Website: bh-photo
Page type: payment
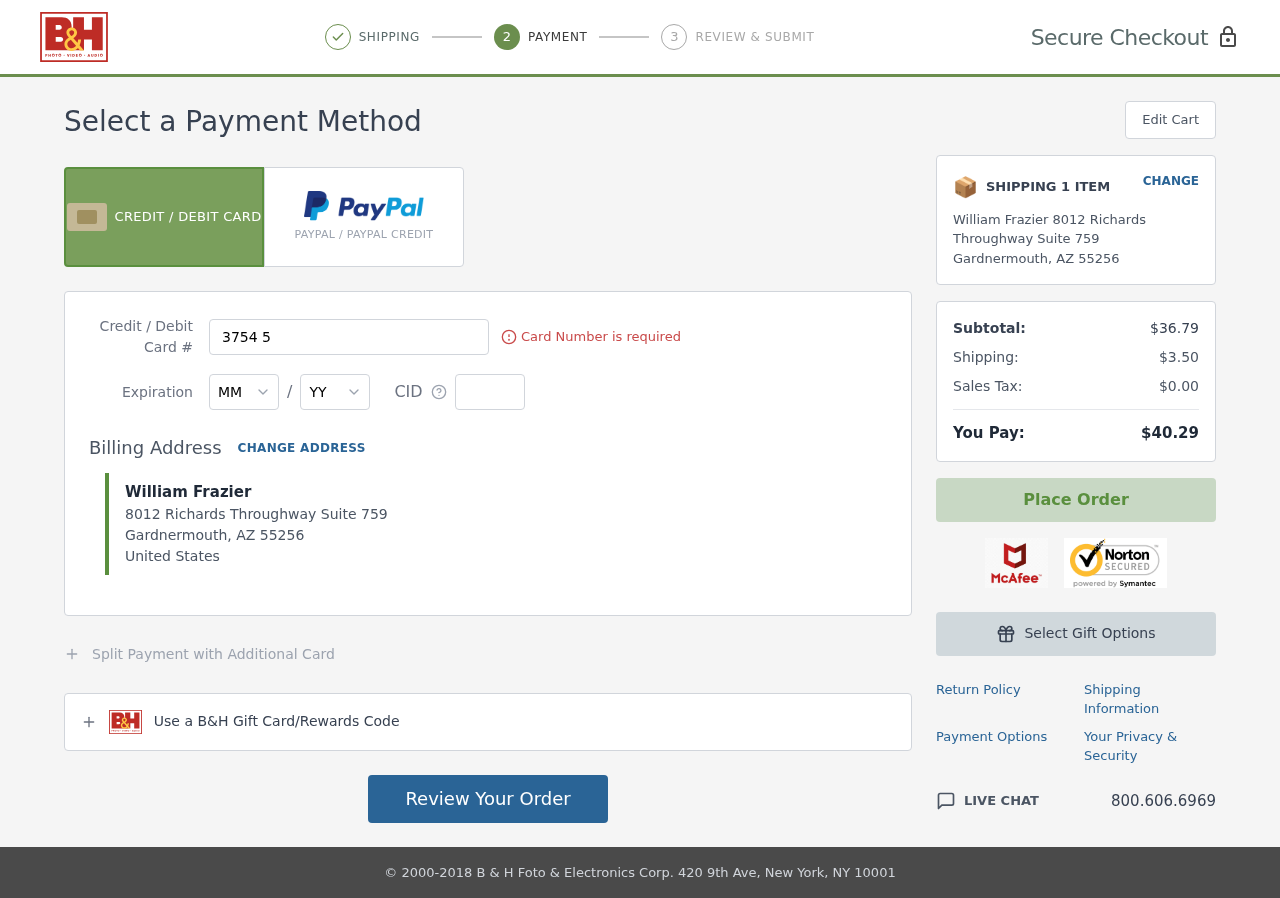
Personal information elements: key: PII_CARD_CVV
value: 6041
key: PII_CARD_EXPIRY_MONTH
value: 11
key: PII_CARD_EXPIRY_YEAR
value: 28
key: PII_CARD_NUMBER
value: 3754 5982 4201 565
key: PII_CITY
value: Gardnermouth
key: PII_COUNTRY
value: United States
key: PII_FULLNAME
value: William Frazier
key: PII_POSTCODE
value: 55256
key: PII_STATE_ABBR
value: AZ
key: PII_STREET
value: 8012 Richards Throughway Suite 759
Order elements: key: ORDER_NUM_ITEMS
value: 1
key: ORDER_SUBTOTAL
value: $36.79
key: ORDER_SHIPPING_COST
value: $3.50
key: ORDER_TAX
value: $0.00
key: ORDER_TOTAL
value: $40.29